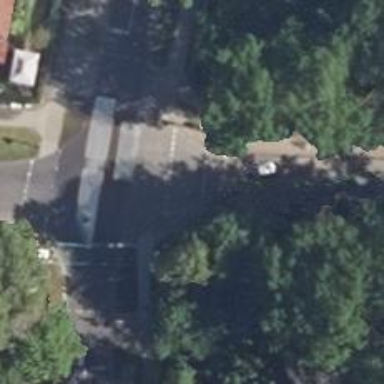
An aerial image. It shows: Road crossing with traffic signals.